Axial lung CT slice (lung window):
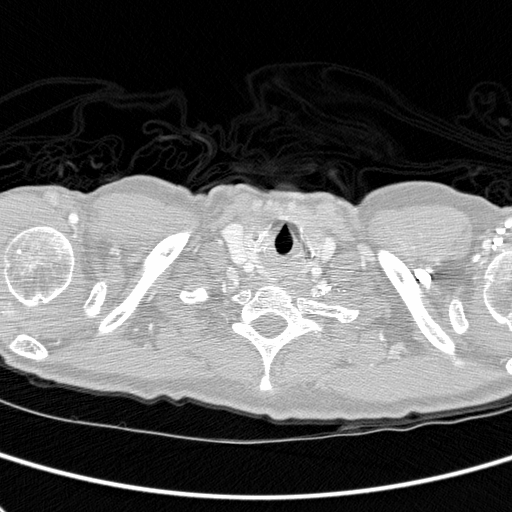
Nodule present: no